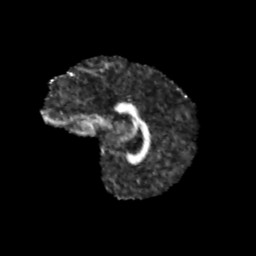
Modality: FA
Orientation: sagittal
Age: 13
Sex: female
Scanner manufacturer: siemens
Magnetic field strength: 3 T
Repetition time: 3.8 s
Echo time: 0.07 s